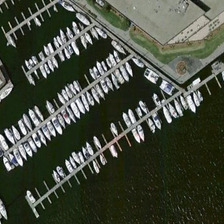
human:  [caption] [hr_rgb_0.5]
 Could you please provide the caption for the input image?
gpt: many boats are in a port near several green trees and a building .

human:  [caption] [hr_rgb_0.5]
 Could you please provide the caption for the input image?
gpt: many boats are in a port near several green trees and a building .

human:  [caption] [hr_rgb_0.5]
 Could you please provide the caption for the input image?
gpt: many boats are in a port near several green trees and a building .

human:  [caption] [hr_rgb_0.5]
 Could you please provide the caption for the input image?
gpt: many boats are in a port near several green trees and a building .

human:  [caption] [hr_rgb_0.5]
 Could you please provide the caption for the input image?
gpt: many boats are in a port near several green trees and a building .